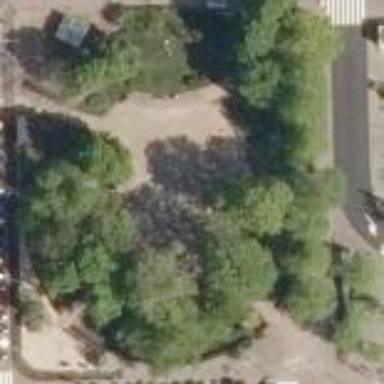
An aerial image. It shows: Lovely park for leisure and relaxation.